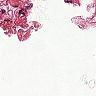
Metastatic tissue present: no